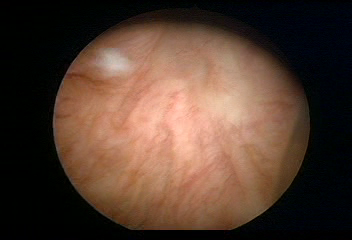
Modality: WLC
Class: Normal mucosa
Bladder cancer association: No